Question:
Is there a way of populating the Cust1, Cust2, Cust3 columns in Table2 that doesn't involve running the same query with several different "WHERE" clauses?
For example, right now I would resort to doing this:
'''
INSERT INTO Table2(Cust1_Totals)
SELECT Fruit, SUM(quantity)
FROM Table1
WHERE Customer_ID LIKE 1
GROUP BY Fruit
INSERT INTO Table2(Cust2_Totals)
SELECT Fruit, SUM(quantity)
FROM Table1
WHERE Customer_ID LIKE 2
GROUP BY Fruit
INSERT INTO Table2(Cust3_Totals)
SELECT Fruit, SUM(quantity)
FROM Table1
WHERE Customer_ID LIKE 3
GROUP BY Fruit
'''
Ideally, I would like to have another table with a Customer_ID column of all the unique customers and then I would reference each one in a loop in the above query. SQL Server 2008.
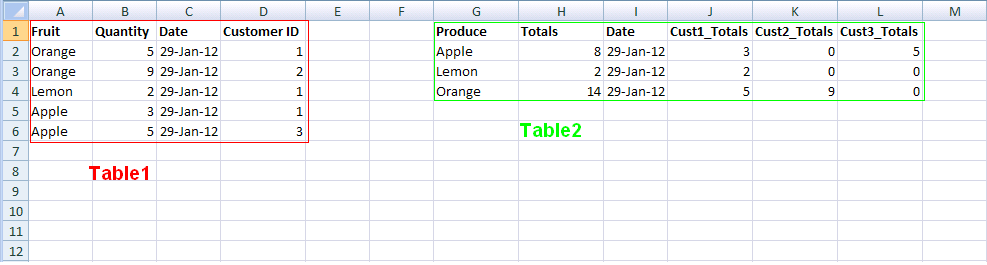
Answer: You could use 'case' to generate sums per customer in separate columns:
'''
INSERT Table2
(Produce, Cust1_Totals, Cust2_Totals, Cust3_Totals)
SELECT Fruit
, SUM(case when Customer_ID = 1 then quantity end)
, SUM(case when Customer_ID = 2 then quantity end)
, SUM(case when Customer_ID = 3 then quantity end)
FROM Table1
WHERE Customer_ID IN (1,2,3)
GROUP BY
Fruit
'''
Generating a variable numbers of columns would require dynamic sql. It's usually easier to let Excel that. In Excel-speak, it's known as "pivoting".